Question: I've been working in an ADC project on ATmega 32
my ADC is 10-bit resolution, Vref = 2.56V (internally
from this information I can conclude that step size = 2.56/1024 = 2.5mV
then, if the input voltage is 2.5 volt, the Digital data output must be 2.5V /2.5mV = 1000 = 0b1111101000
I've made that code and make a simulation in proteus, but when the input voltage was 2.5V, the output was 999 (decimal) = 0b1111100111 instead of 1000 why??!!
Note: the digital data output is right adjusted
that's my code:
# include
'''
int main(void)
{
DDRB = 0xFF;
DDRD = 0xFF;
DDRA = 0;
ADCSRA = 0x87; //ADC enable, clk/128
ADMUX = 0xC0; //Internal vref, single ended ADC0
while(1){
ADCSRA |=(1<<ADSC); //start conversion
while(ADCSRA & (1<<ADIF) == 0);
PORTD = ADCL;
PORTB = ADCH;
}
return 0;
}
'''
and this is the output of the proteus simulation

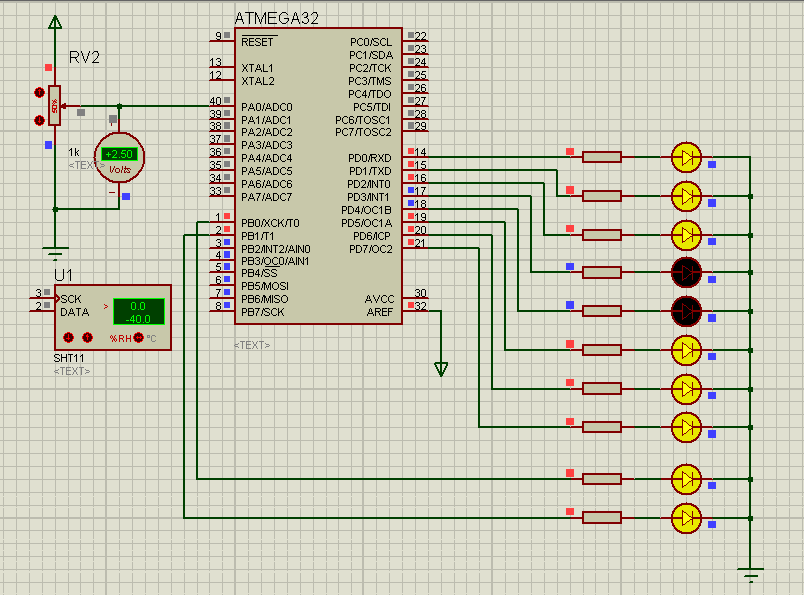
Answer: Your math is a little off. At 0V, the ADC output is 0, hence there are only steps to reach 2.56V.
2.5V / (2.56V / 1023) = 999.02344